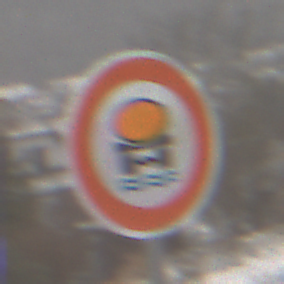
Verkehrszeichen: VerbotFahrzeugeWassergefaehrdenderLadung
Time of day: Midday
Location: Outdoor (Nature)
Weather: Overcast
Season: Winter
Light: Natural